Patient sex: M
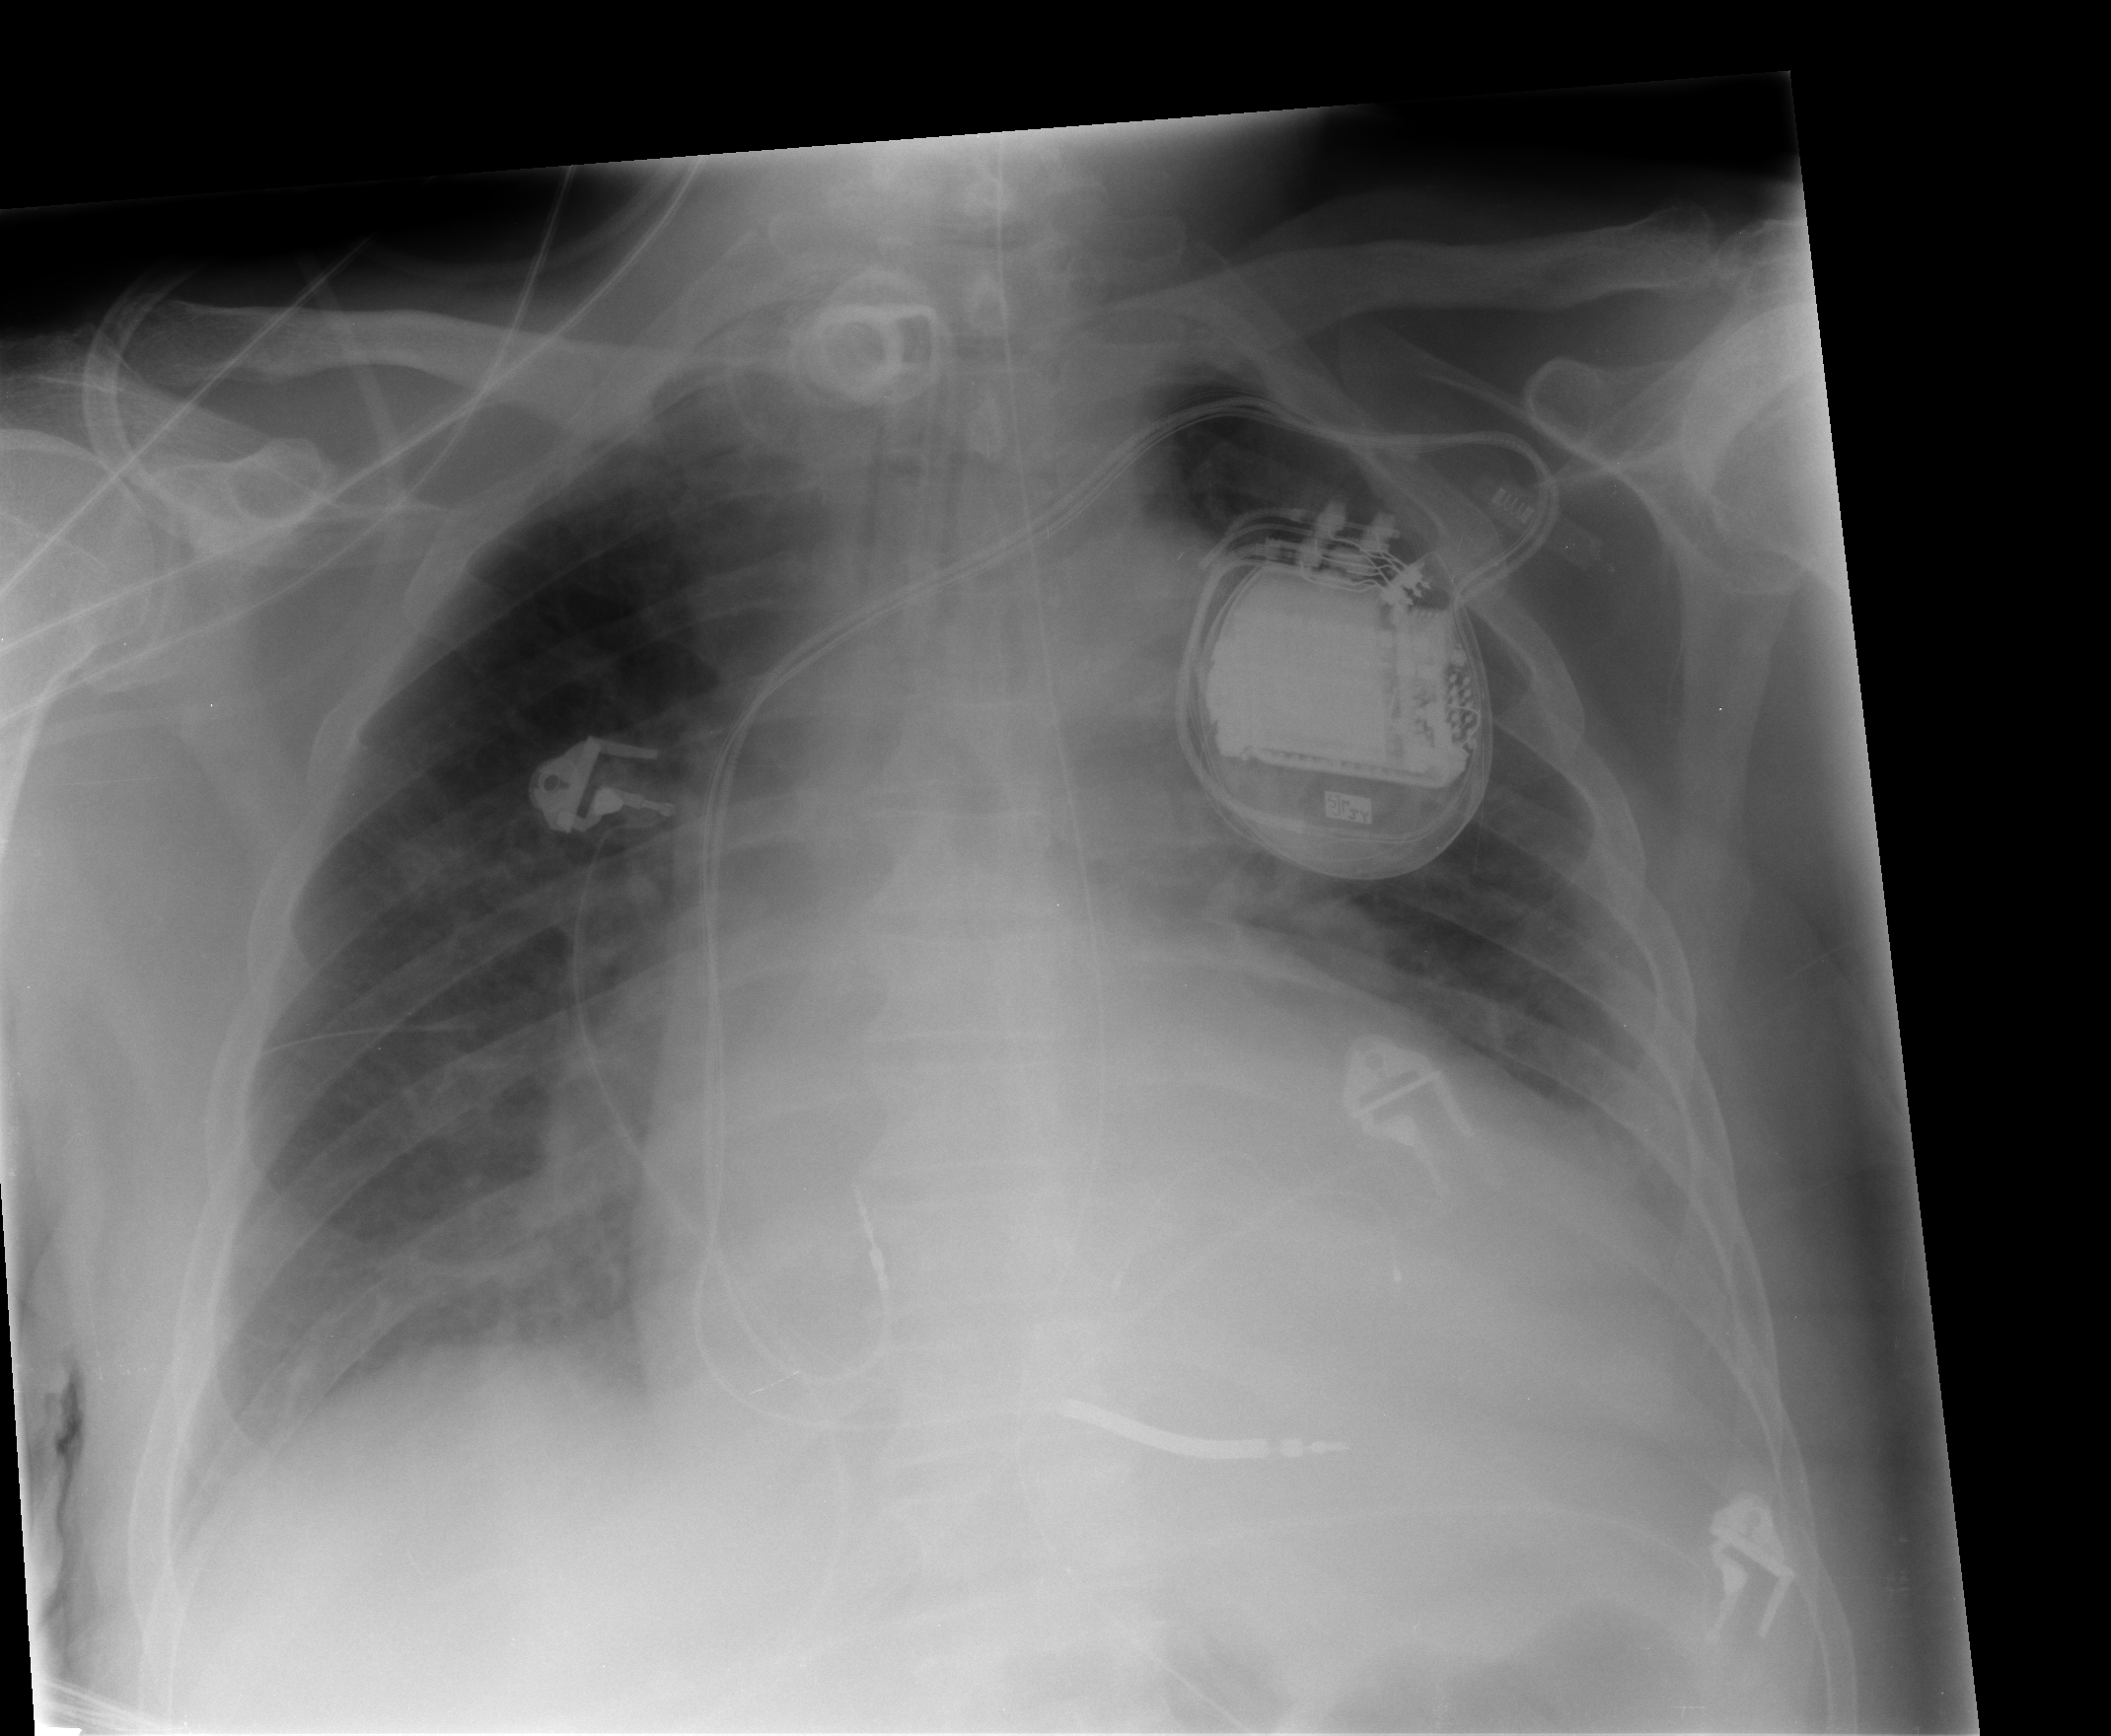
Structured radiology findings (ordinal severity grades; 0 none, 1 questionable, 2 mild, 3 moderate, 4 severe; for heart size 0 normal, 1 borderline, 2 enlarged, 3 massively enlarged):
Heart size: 2
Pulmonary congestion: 1
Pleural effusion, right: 1
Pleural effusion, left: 2
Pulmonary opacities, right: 2
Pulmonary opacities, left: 1
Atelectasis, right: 2
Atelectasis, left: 2